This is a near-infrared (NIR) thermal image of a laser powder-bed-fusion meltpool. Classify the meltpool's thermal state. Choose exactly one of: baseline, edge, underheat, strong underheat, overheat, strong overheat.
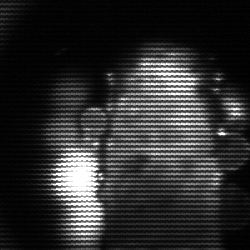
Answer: strong underheat